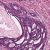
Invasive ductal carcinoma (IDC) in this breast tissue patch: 0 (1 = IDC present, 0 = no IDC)